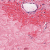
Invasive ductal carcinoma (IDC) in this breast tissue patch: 0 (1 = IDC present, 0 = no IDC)